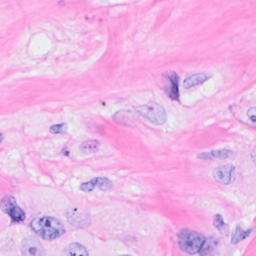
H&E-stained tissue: Breast